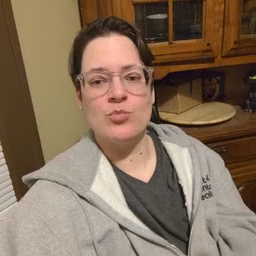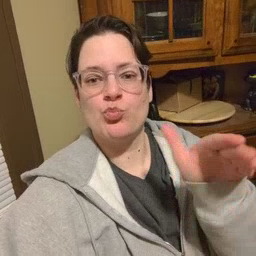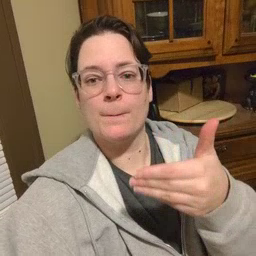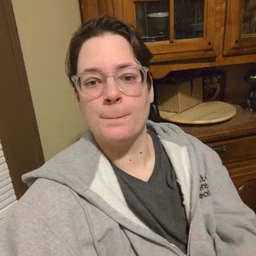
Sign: room